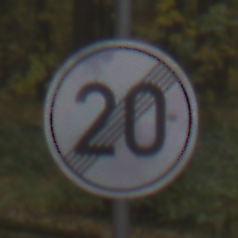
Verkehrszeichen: EndeGeschwindigkeit20
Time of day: MorningAfternoon
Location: Outdoor (Nature)
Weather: Overcast
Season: Autumn
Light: Natural